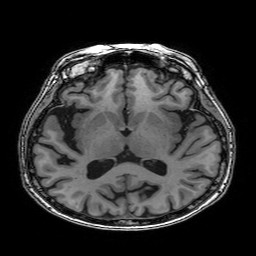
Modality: T1w
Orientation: coronal
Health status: healthy
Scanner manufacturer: philips
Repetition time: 0.00761 s
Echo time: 0.00351 s